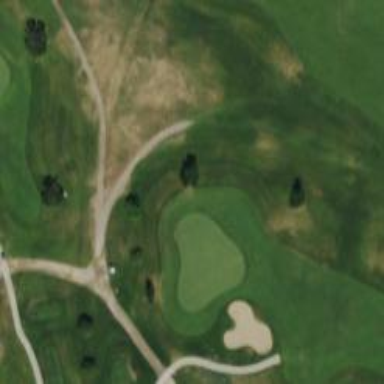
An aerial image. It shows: Service road used as golf cart path.